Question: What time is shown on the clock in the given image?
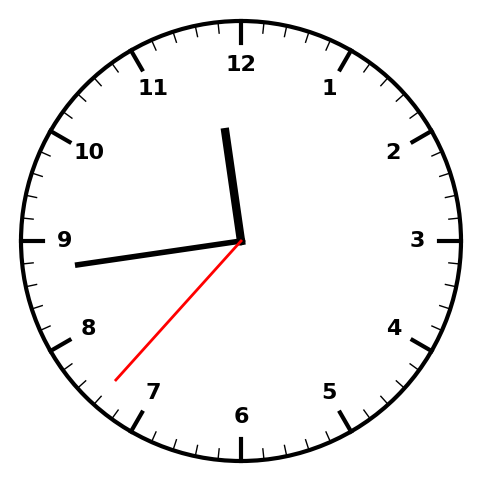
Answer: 11:43:37